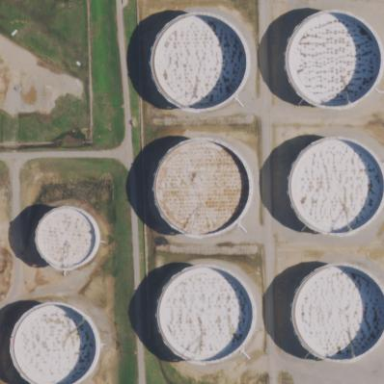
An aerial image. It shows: Storage tank that is man-made.